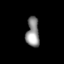
Tissue: skin
Cell type: Epithelial cells
Senescence score: 0.1629
Nuclear area (px): 380
Mean DAPI intensity: 141.342